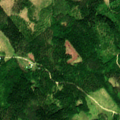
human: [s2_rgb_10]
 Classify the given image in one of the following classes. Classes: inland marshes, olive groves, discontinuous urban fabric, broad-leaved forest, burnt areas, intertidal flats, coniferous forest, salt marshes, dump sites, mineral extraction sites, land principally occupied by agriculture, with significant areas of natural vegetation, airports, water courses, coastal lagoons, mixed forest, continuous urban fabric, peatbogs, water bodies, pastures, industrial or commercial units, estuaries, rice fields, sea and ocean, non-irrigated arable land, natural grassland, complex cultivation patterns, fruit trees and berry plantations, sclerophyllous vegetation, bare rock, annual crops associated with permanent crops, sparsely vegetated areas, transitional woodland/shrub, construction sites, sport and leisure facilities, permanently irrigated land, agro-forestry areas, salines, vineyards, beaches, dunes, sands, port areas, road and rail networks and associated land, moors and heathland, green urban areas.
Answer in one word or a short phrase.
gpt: coniferous forest, mixed forest, transitional woodland/shrub